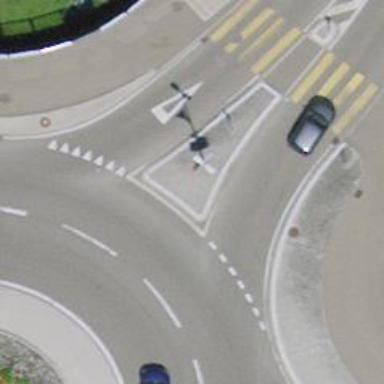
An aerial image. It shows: Traffic calming island.